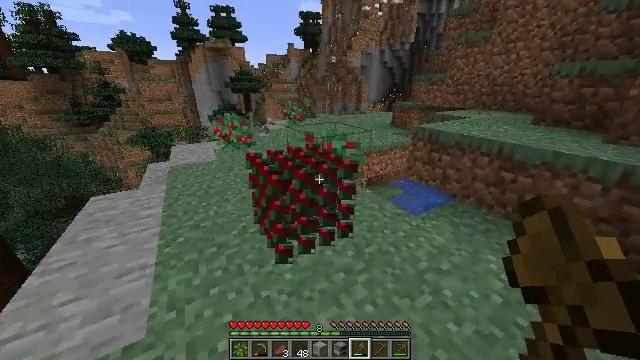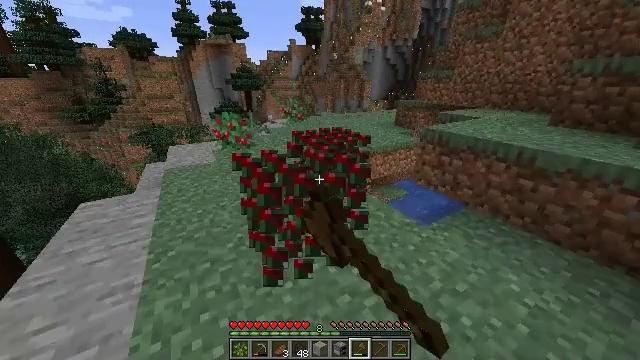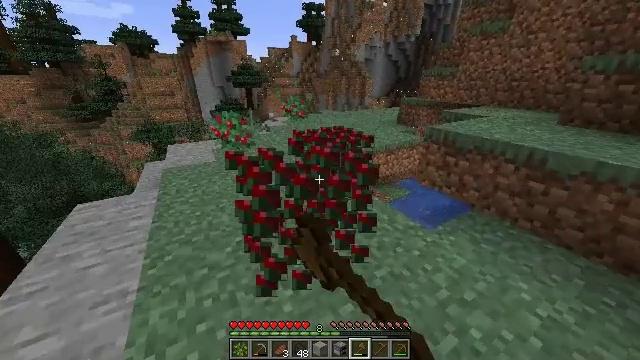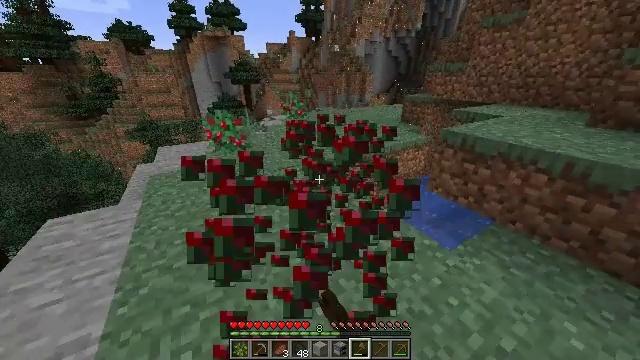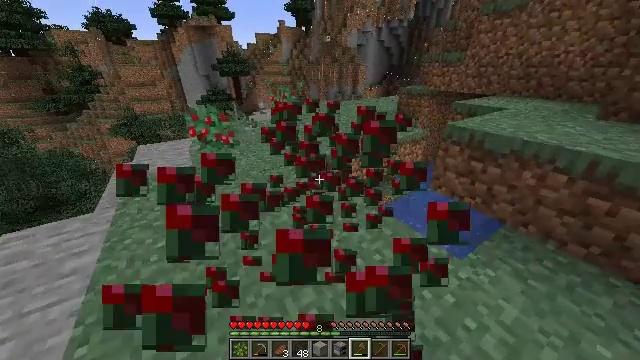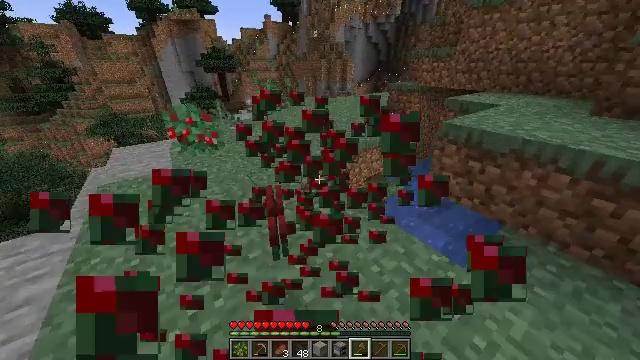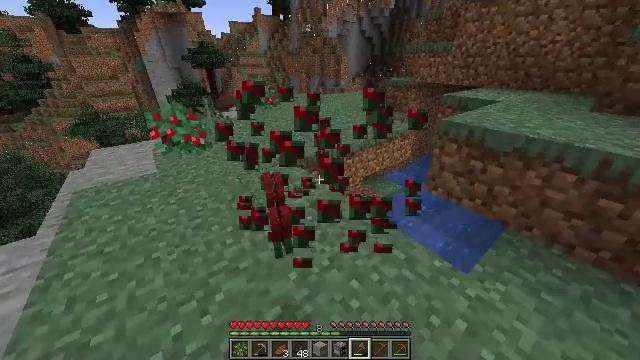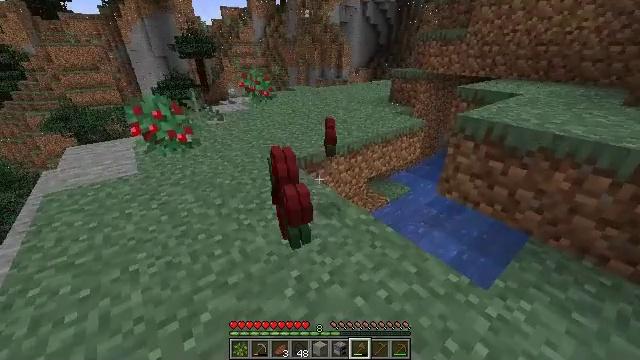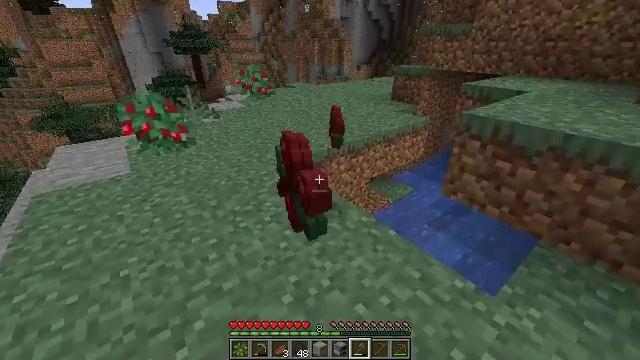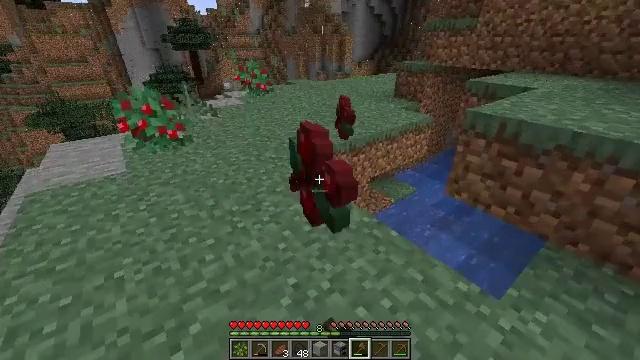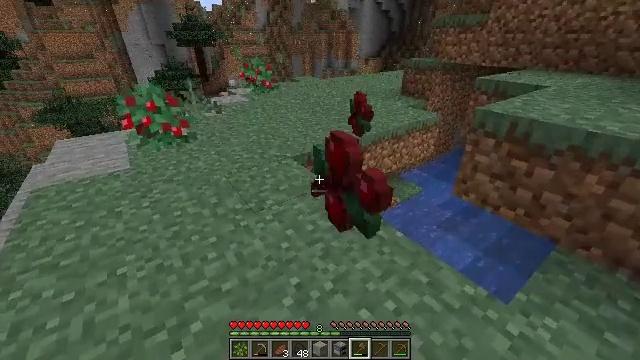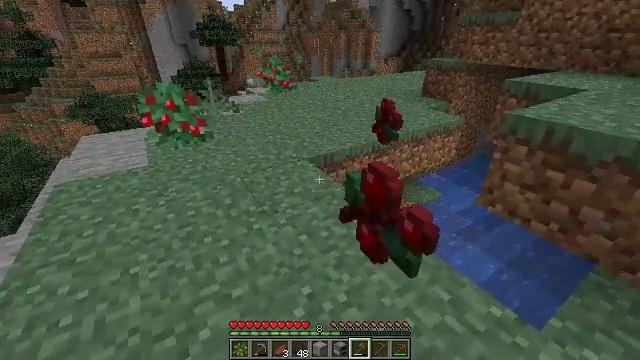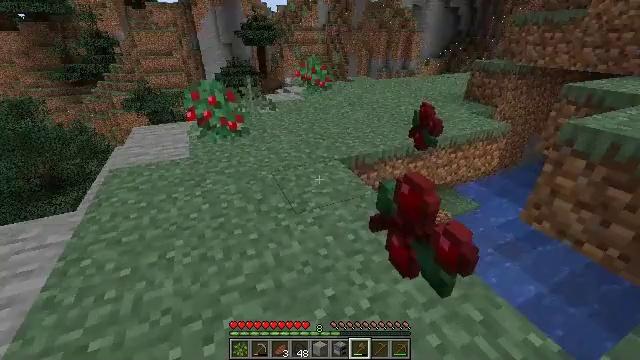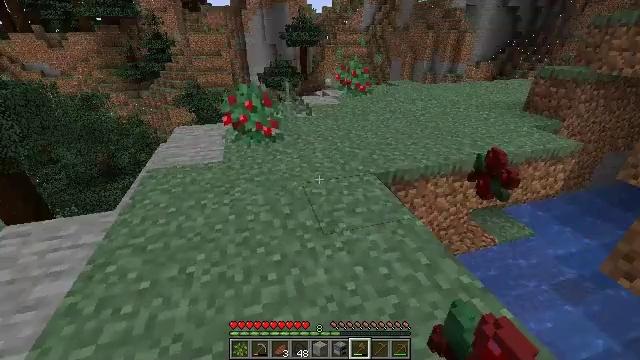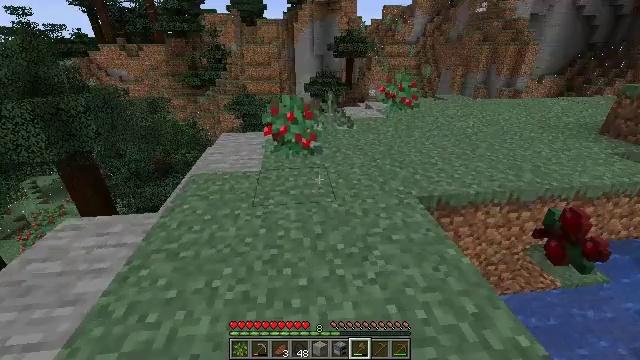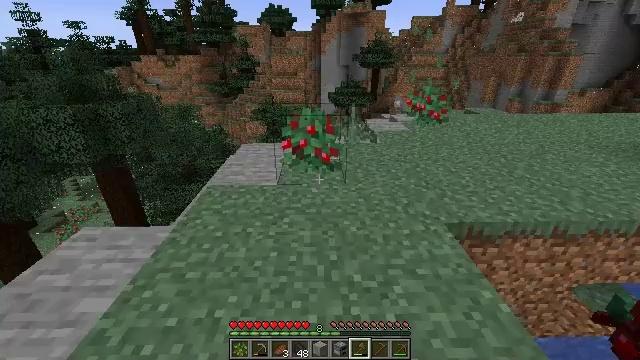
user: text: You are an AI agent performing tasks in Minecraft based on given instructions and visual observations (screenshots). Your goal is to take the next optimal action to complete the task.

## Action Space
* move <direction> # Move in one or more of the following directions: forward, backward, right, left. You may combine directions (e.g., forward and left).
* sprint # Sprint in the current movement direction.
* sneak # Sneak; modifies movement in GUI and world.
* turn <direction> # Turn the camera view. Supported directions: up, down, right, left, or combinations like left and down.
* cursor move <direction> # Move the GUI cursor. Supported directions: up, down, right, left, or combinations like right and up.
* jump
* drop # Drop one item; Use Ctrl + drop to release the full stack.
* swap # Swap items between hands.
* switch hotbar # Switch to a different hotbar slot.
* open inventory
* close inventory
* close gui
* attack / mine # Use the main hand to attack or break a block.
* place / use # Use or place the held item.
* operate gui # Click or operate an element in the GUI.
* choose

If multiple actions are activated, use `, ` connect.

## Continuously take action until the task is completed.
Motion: motion action
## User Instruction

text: Gather materials from the sweet berry bush.
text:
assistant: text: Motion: move forward, attack / mine
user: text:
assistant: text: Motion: move forward, attack / mine
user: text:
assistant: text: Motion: move forward
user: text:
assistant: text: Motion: move forward, turn right and down
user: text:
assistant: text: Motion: turn right
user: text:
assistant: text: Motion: turn right
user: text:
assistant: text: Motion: no_op
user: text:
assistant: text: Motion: attack / mine
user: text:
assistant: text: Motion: attack / mine
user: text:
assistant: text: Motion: turn left, attack / mine
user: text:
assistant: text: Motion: move forward, turn left, attack / mine
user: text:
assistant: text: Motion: move forward, turn left
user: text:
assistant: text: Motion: move forward, turn left
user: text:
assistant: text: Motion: move forward, turn left and up
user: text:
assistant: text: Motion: move forward, turn left and up
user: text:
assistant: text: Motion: move forward, turn left and up
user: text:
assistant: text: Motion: move forward
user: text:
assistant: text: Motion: move forward
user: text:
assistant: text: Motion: move forward, attack / mine
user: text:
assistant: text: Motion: move forward, attack / mine
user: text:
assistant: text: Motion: attack / mine
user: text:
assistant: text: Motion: attack / mine
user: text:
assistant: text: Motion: no_op
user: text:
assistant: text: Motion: move forward
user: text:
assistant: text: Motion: move forward, turn right
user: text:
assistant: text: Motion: move forward, turn right
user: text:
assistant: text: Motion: move forward, turn right
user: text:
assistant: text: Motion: move forward, turn right
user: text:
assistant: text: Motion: move forward, turn right
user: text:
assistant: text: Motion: move forward, turn right